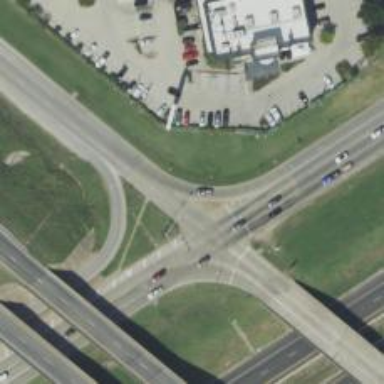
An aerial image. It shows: Secondary link road.